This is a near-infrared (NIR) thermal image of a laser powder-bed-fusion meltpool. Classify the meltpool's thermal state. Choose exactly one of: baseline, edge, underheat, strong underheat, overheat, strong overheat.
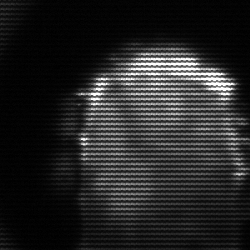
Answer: baseline